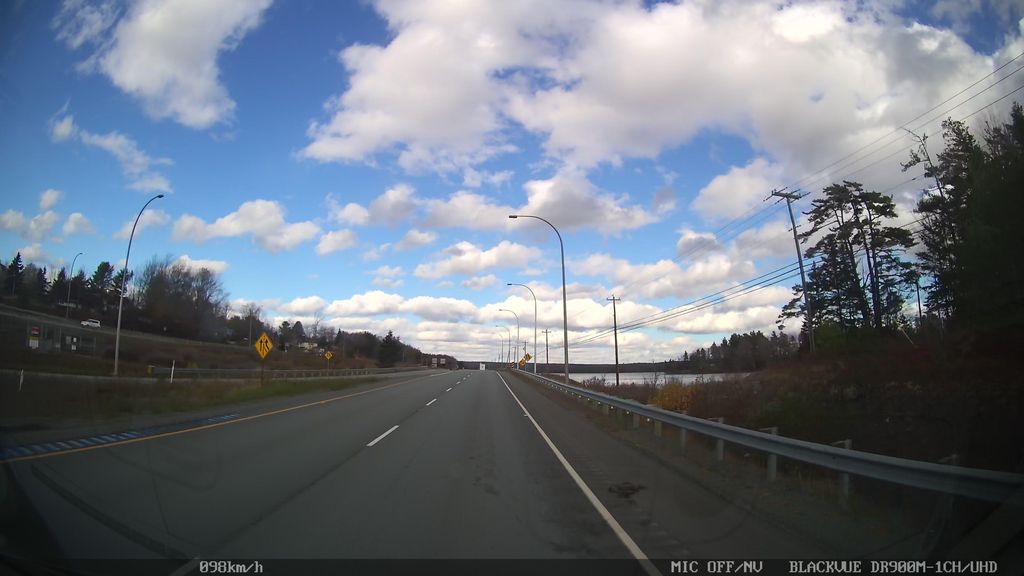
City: halifax